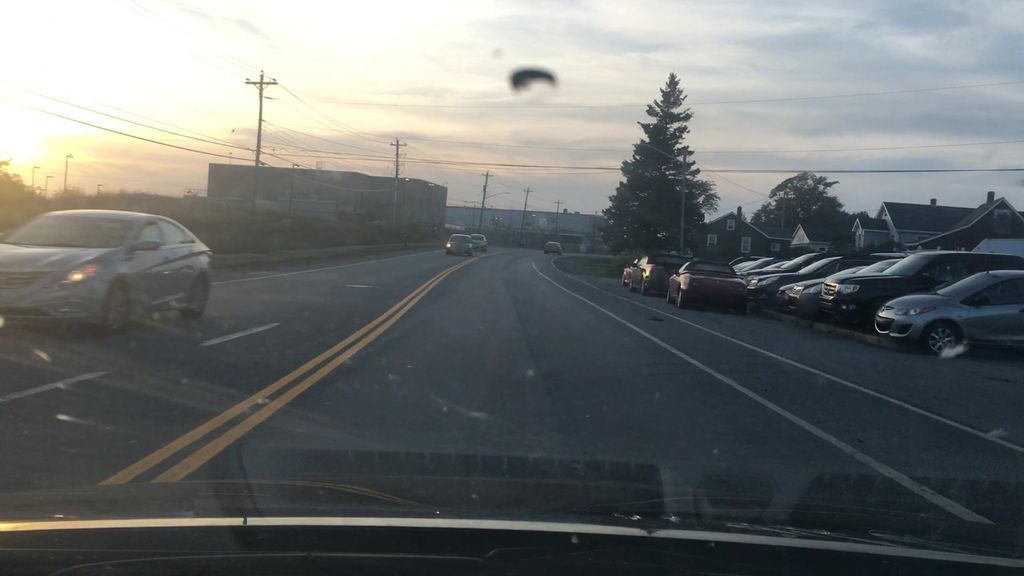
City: halifax